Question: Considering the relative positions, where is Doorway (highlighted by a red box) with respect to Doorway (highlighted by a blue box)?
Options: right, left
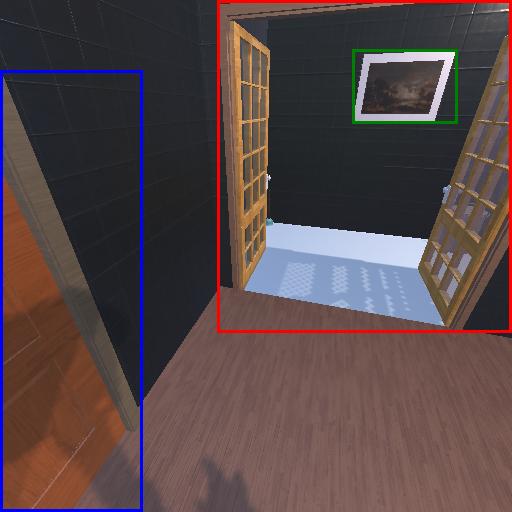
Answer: right